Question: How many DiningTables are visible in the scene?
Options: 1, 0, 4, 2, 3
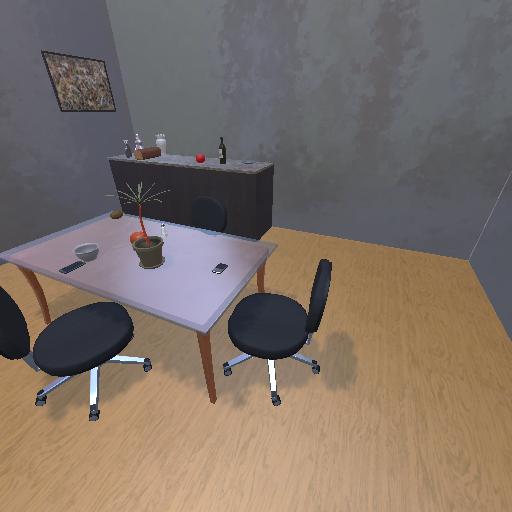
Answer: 1